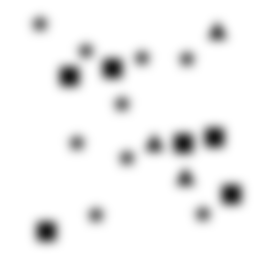
Squares: 6
Triangles: 3
Stars: 9
Total shapes: 18